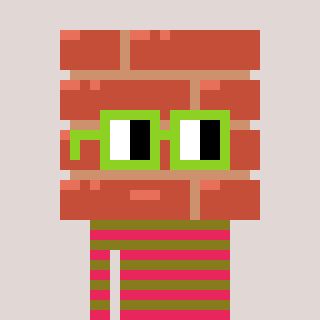
a pixel art character with square light green glasses, a wall-shaped head and a gunk-colored body on a warm background